Field crop: maize
Growth stage: 2
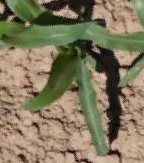
Species: maize